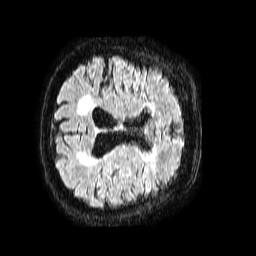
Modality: FLAIR
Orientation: axial
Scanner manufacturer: philips
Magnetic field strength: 1.5 T
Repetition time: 4.8 s
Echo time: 0.3 s